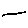
Label: line